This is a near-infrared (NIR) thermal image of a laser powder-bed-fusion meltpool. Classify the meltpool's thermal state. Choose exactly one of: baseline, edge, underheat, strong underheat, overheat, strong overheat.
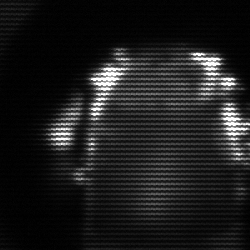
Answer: baseline